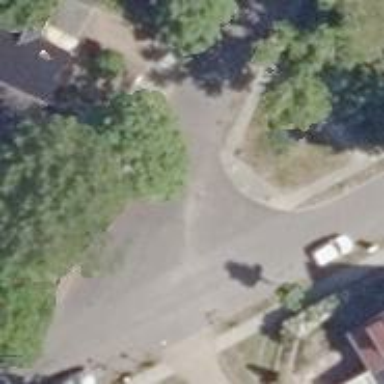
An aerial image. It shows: Residential road with asphalt surface and sidewalks on both sides. There are parallel parking lanes on both sides of the road.